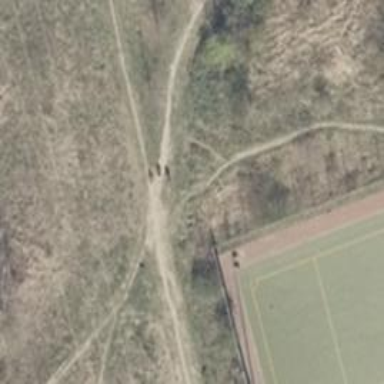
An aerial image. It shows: Path on the ground.